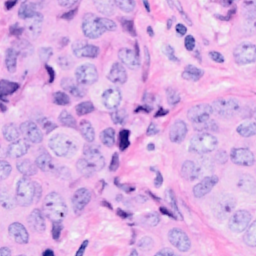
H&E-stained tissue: Breast